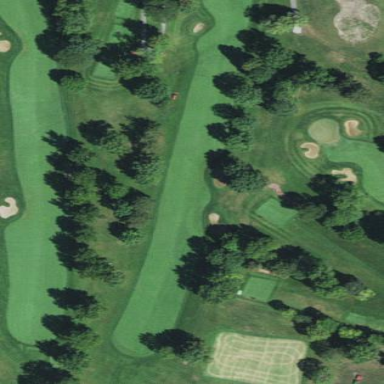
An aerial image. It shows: Well-maintained golf fairway within grassy area designated for the sport of golf.